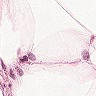
Metastatic tissue present: no